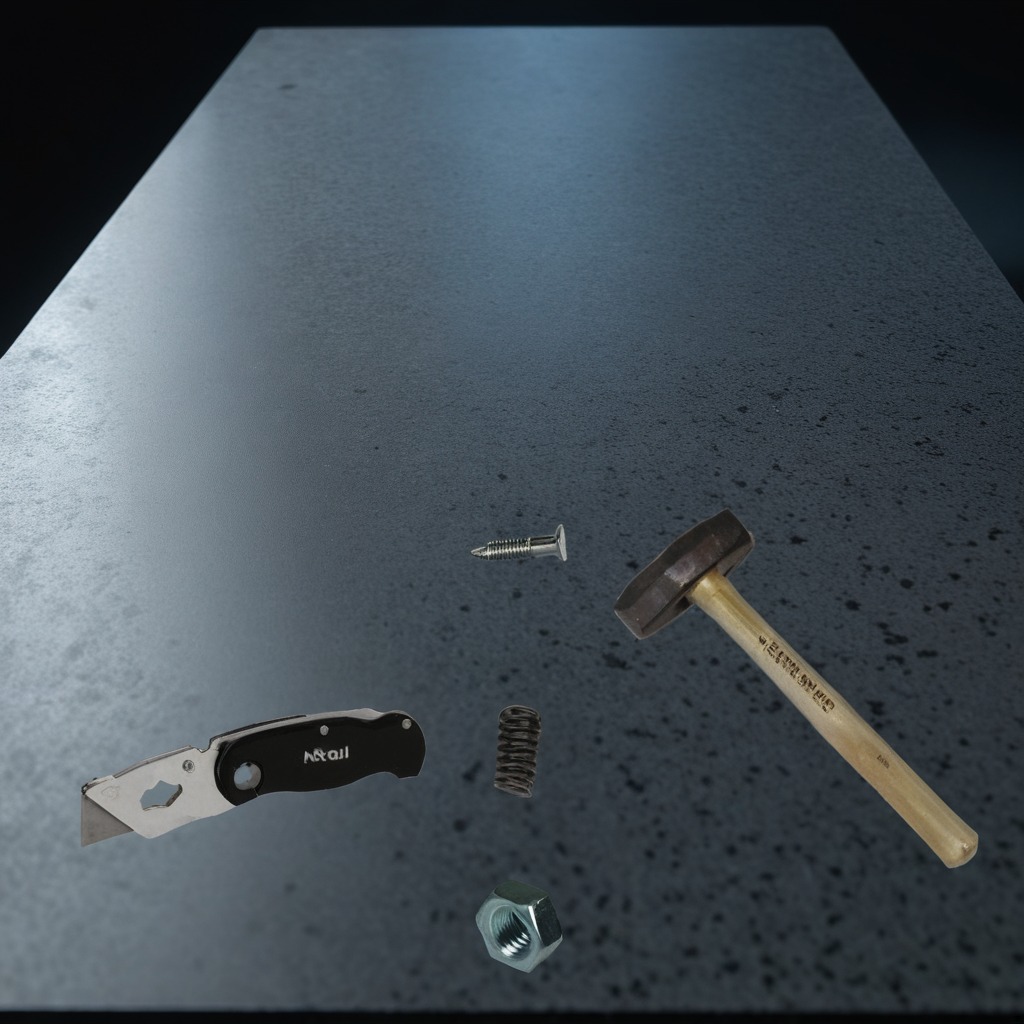
A utility knife, a metal machine screw, a hammer, a coiled metal spring, and a metal nut are lying on a clean granite table inside a workshop at night.